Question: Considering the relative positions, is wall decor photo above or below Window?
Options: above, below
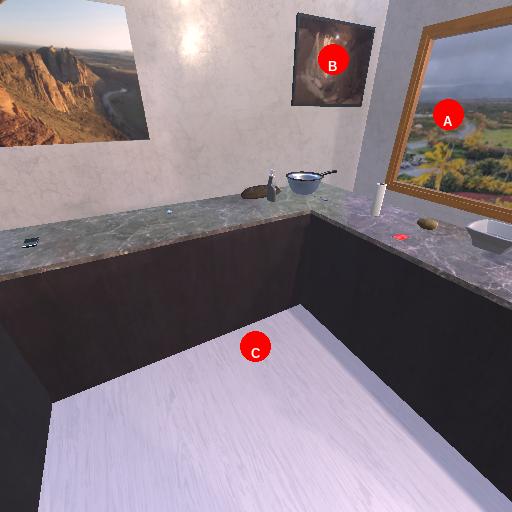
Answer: above